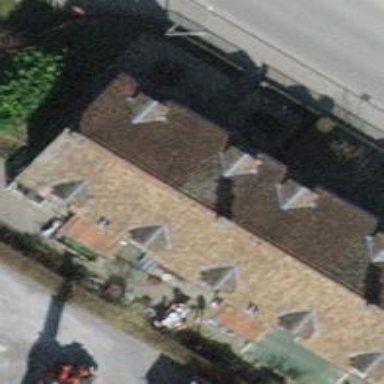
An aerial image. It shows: Terrace building.